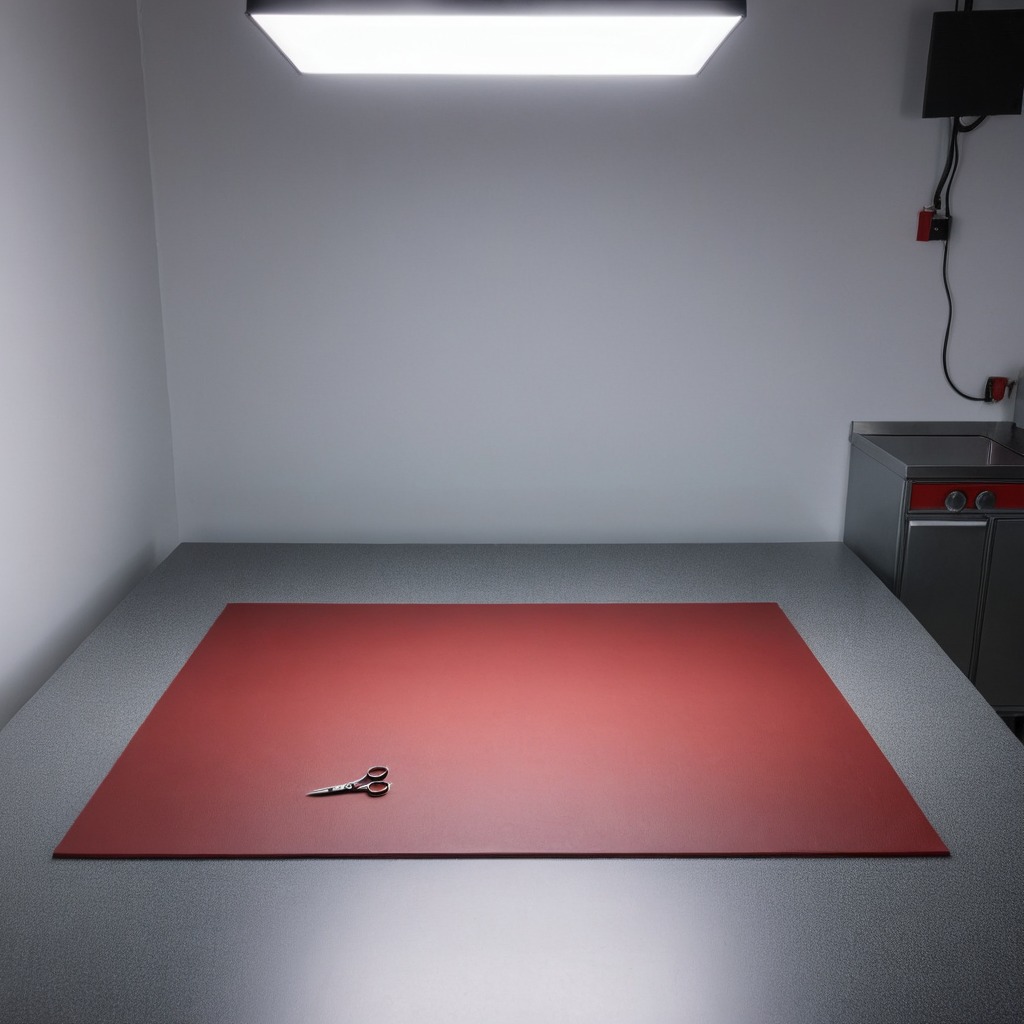
A scissor lying on a clean granite tabletop covered with a red rubber mat inside a workshop under bright overhead lighting crisp shadows high clarity worn but beneath the mat